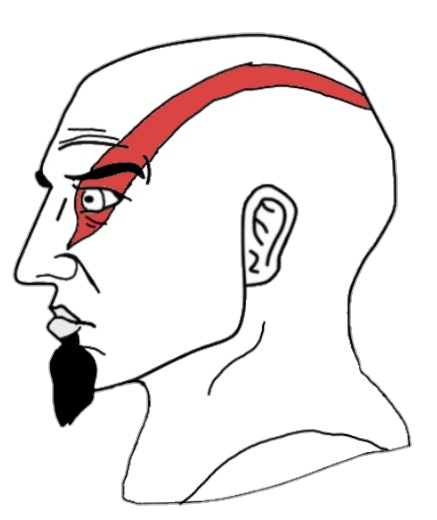
Label: 4_Yes_Chad